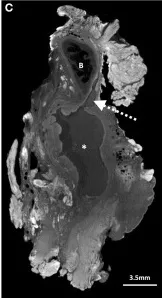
Excised thyroglossal duct cyst specimen from a 6-year-old male patient (case 3). Histopathological section with H&E staining in sagittal section demonstrate a well encapsulated thyroglossal duct cyst (*), just anterior to the hyoid cartilage The hyoid bone is demonstrated by the "B. " Although the thyroglossal duct was not present in the histopathological section, it was possible from the 3D imaging dataset to reconstruct the (C) sagittal viewing plane for better duct visualisation (dashed arrow).
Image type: radiology (mri)